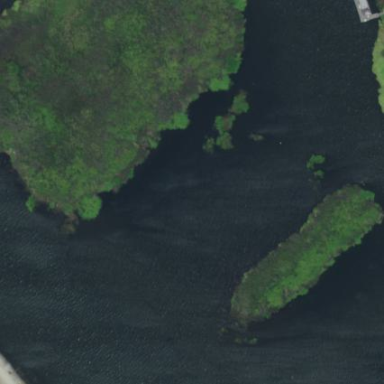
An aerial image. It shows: Marsh wetland.